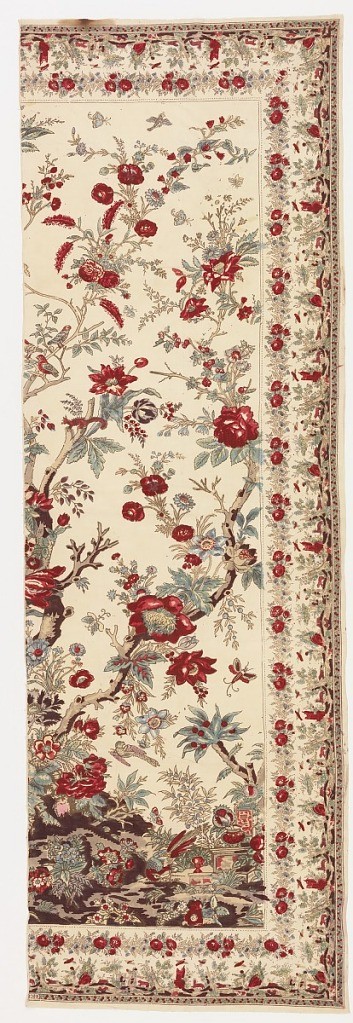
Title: Mezzaro (shawl or headcovering)
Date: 1800–1850
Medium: cotton Technique: printed on plain weave
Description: Mezzaro in a multicolored design on a white ground. Tree with many different blossoms, birds and insects. Urns in the right foreground. Inner floral border. Outer border with hunting scene and landscape repeated on three sides.